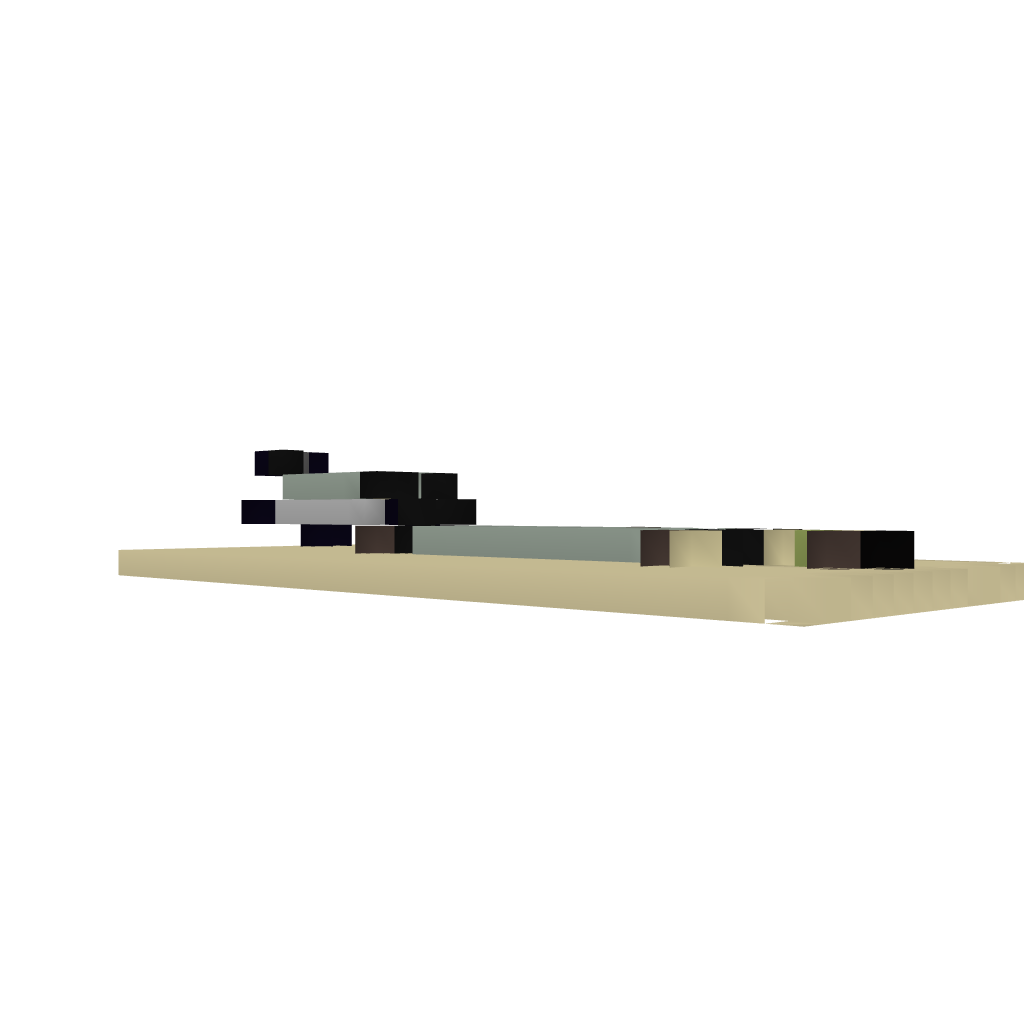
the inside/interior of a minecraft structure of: Automatic TNT Cannon (Basic)